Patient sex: F
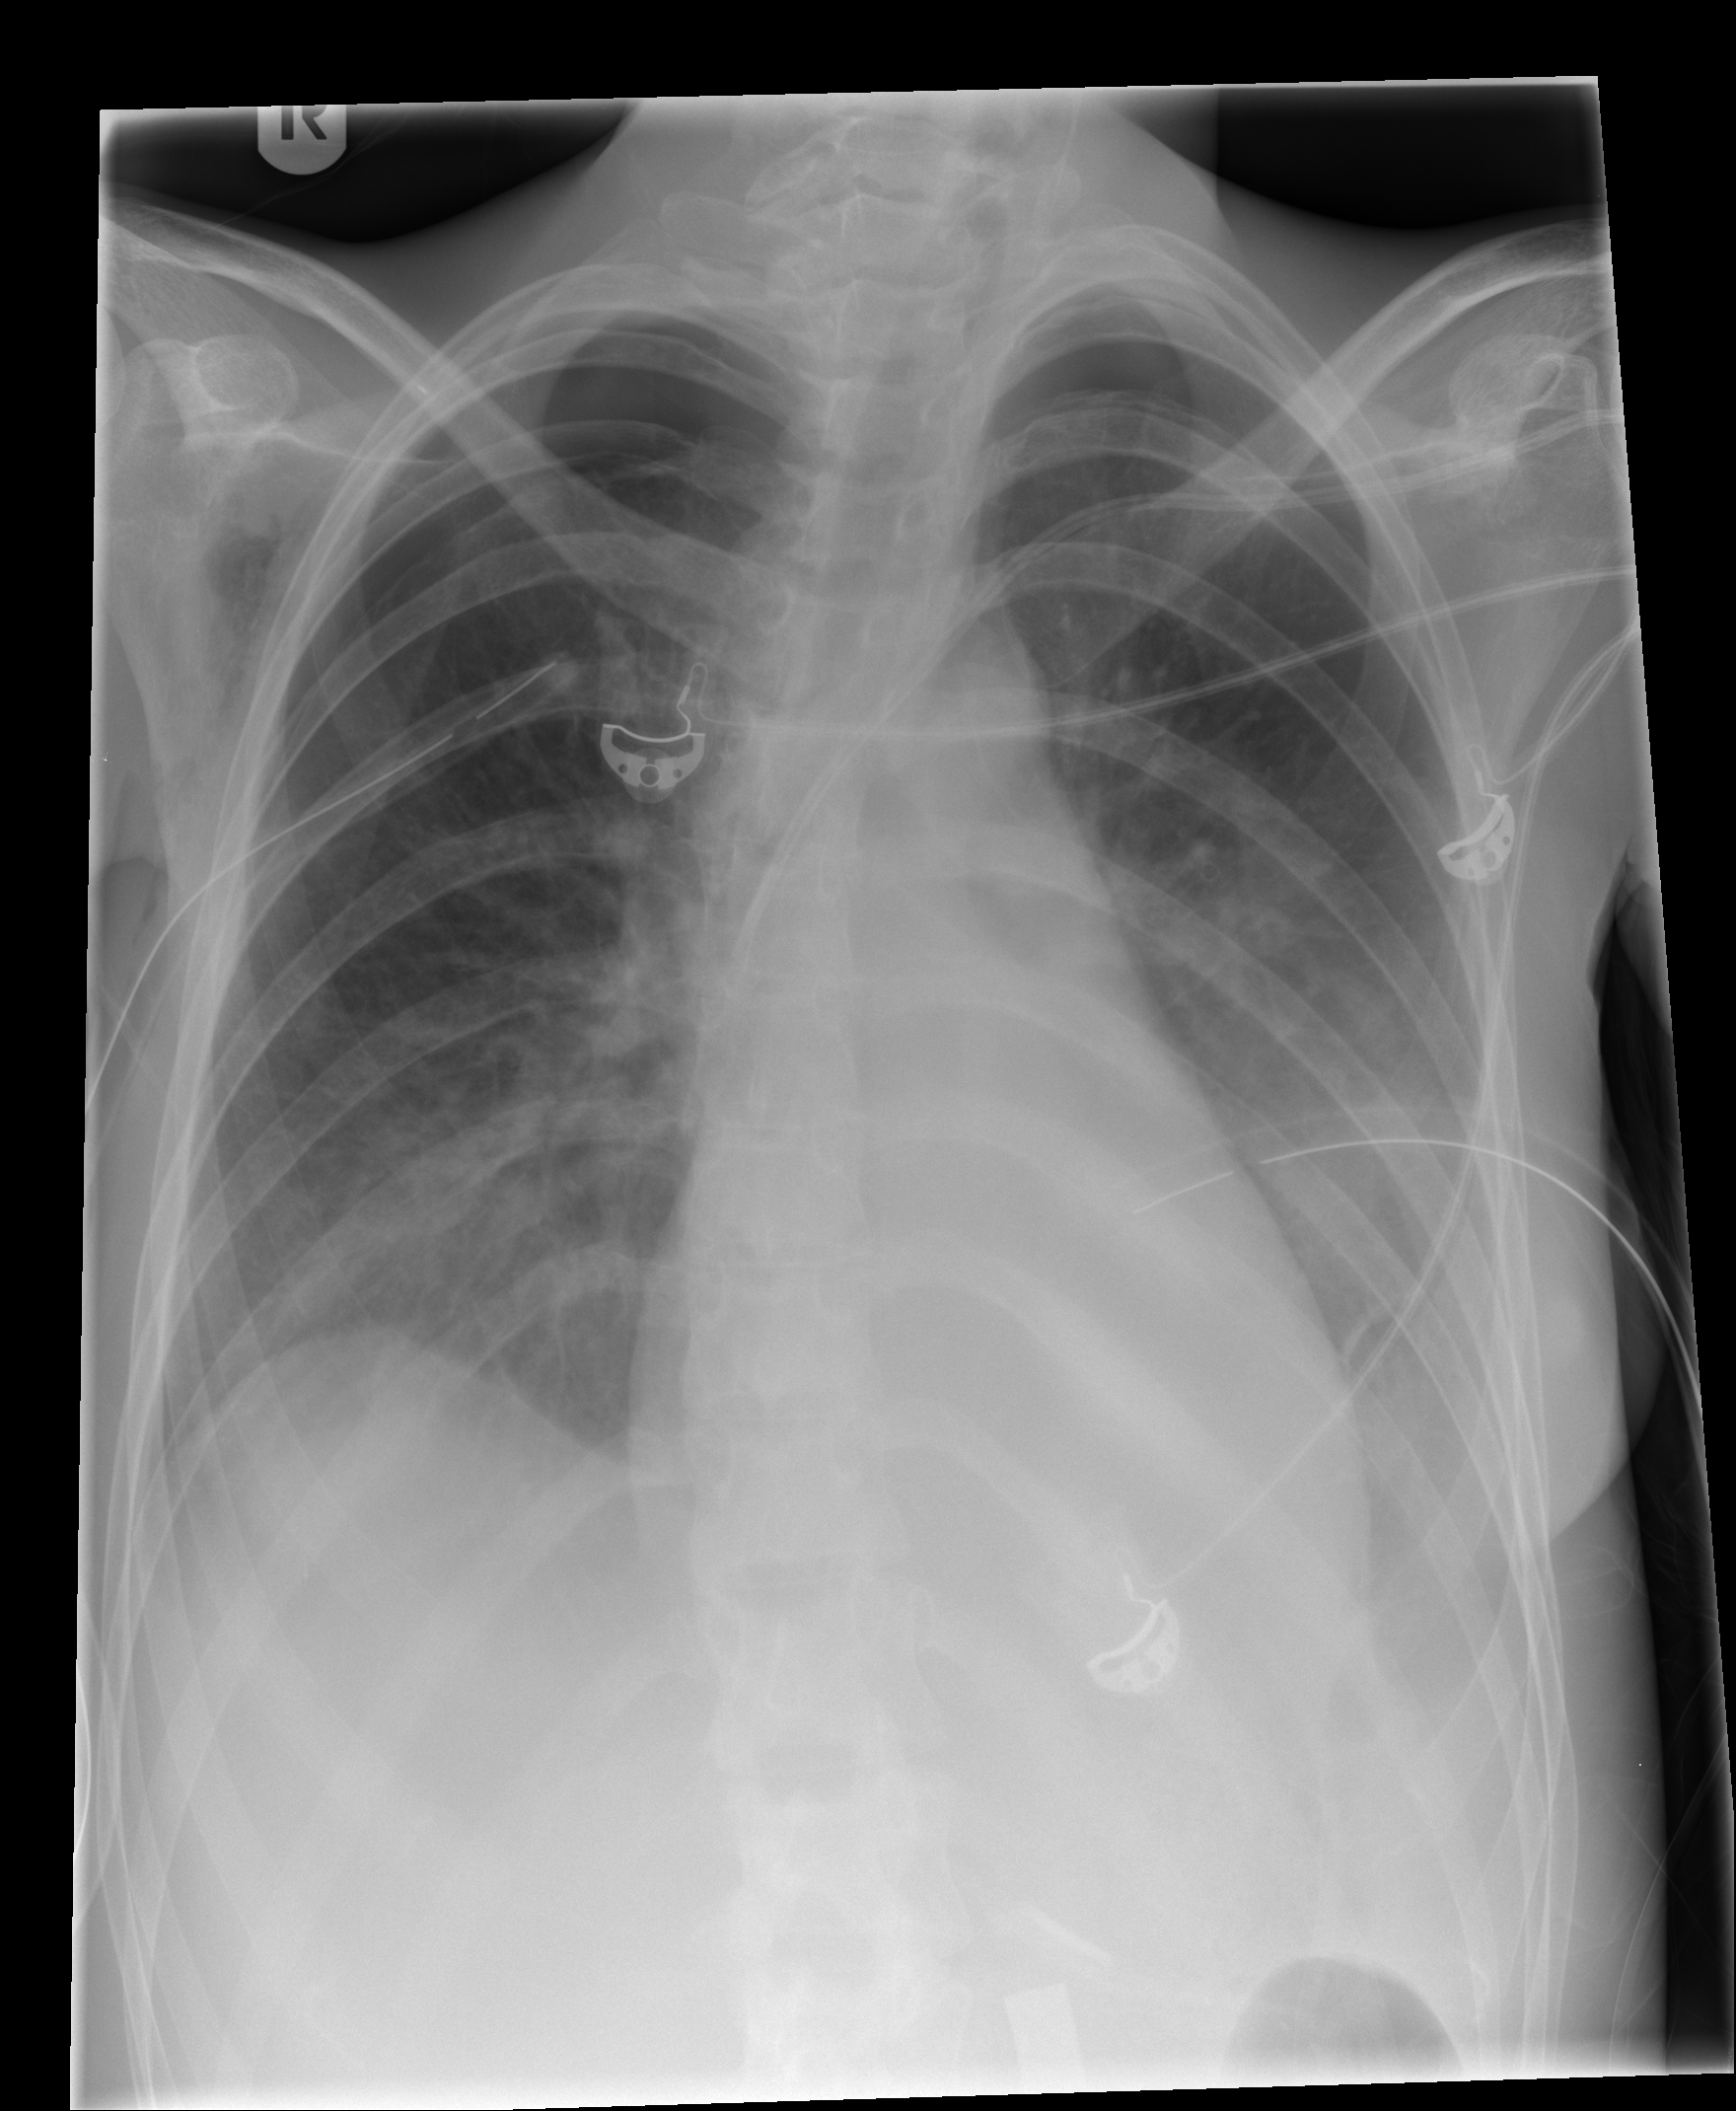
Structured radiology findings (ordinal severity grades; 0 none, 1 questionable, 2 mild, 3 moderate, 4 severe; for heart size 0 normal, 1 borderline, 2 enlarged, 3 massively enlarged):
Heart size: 0
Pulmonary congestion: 0
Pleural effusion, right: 2
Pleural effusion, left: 3
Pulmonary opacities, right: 0
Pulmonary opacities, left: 0
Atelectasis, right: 2
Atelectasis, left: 2